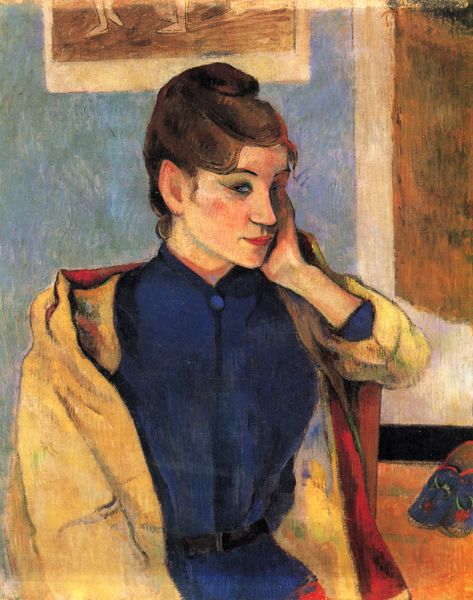
Titel: Porträt der Madeleine Bernard
Künstler: Paul Gauguin
Standort: Grenoble
Institution: Musée des Beaux-Arts
Schlagwörter: blau, dunkel, gemälde, hand, schatten, umhang, weiß, cezanne, gelb, grün, mädchen, ocker, sitzen, braun, bunt, elegant, ellbogen, fenster, frau, frisur, haar, hell, kleid, licht, mund, nase, ohr, orange, profil, raum, schwarz, stirn, stuhl, stützen, tisch, tür, zeichnung, zimmer, blick, dame, gürtel, rot, tuch, beige, malerei, rock, alt, jacke, jung, wand, arm, augen, bluse, falten, gesicht, inkarnat, kleidung, knoten, kragen, rahmen, ärmel, bild, hals, innenraum, portrait, porträt, öl, boden, auge, haare, interieur, mantel, pose, sitzend, innen, augenbrauen, knopf, lippen, ohren, rouge, schminke, schulter, beine, hellblau, taille, dutt, füße, wangen, schuhe, farben, ausdruck, dunkelblau, bett, hochgesteckt, lciht, hochsteckfrisur, nachdenklich, sinnieren, wange, aufstützen, nachdenken, selbstporträt, lippenstift, geschminkt, make up, gang, hängen, knochig, denken, linie, konturen, plakat, flur, strähne, poster, schlappen, expressiv, leder, stark, zentral, aufgestützt, müde, este, handg, schüchtern, hausschuhe, rückwand, komplementärkontrast, angestrengt, oil, dut, handgelenk, lidschatten, blaues kleid, raumm, rockansatz, schwager, sich abstützend, pntoffeln, depth